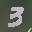
Label: 3